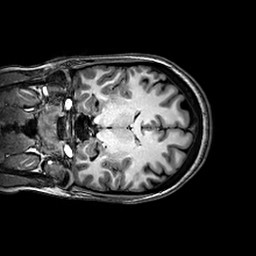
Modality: T1w
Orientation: coronal
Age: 21
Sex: female